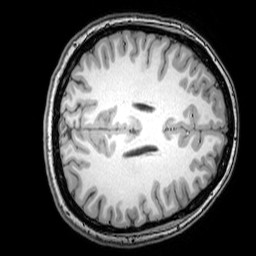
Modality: T1w
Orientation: axial
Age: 21
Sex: female
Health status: healthy
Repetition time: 0.081 s
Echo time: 0.037 s